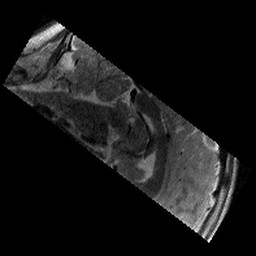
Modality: T2w
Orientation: sagittal
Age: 12
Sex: male
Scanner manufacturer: siemens
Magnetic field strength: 3 T
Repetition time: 9.23 s
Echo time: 0.067 s